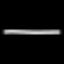
Label: line